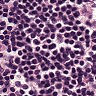
Metastatic tissue present: no